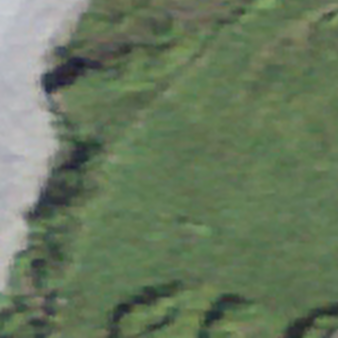
Label: other